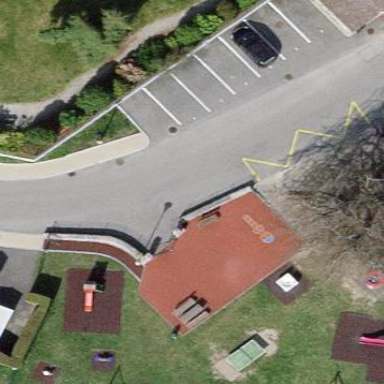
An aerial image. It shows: Street-side parking area with asphalt surface. It is designed for park and ride purposes.